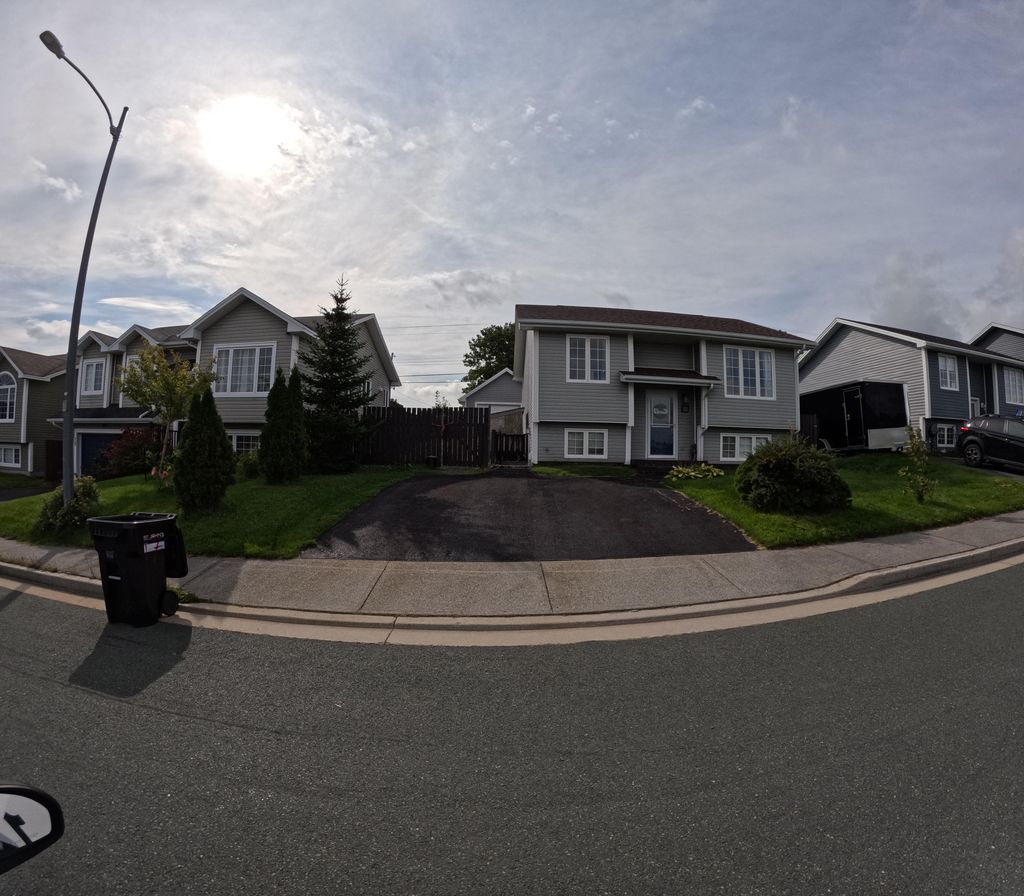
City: st_johns